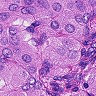
Metastatic tissue present: yes